Question: I am trying to parse <URL> and I'm getting this exception:
'''
Expected BEGIN_ARRAY but was BEGIN_OBJECT
'''
I have created this class to encapsulate the JSON data:
'''
public class PlacesTextSearch {
private String icon;
private String name;
private String types;
private String formatted_address;
private double latitude;
private double longitude;
private String id;
public PlacesTextSearch(String icon,String name,String types,String formatted_address,double latitude,double longitude) {
// TODO Auto-generated constructor stub
setIcon(icon);
setName(name);
setTypes(types);
setFormatted_address(formatted_address);
setLatitude(latitude);
setLongitude(longitude);
}
public String getId() {
return id;
}
public void setId(String id) {
this.id = id;
}
public String getIcon() {
return icon;
}
public void setIcon(String icon) {
this.icon = icon;
}
public String getName() {
return name;
}
public void setName(String name) {
this.name = name;
}
public String getTypes() {
return types;
}
public void setTypes(String types) {
this.types = types;
}
public String getFormatted_address() {
return formatted_address;
}
public void setFormatted_address(String formatted_address) {
this.formatted_address = formatted_address;
}
public Double getLatitude() {
return latitude;
}
public void setLatitude(Double latitude) {
this.latitude = latitude;
}
public Double getLongitude() {
return longitude;
}
public void setLongitude(Double longitude) {
this.longitude = longitude;
}
}
'''
And this is my code to parse the JSON:
'''
private ArrayList<PlacesTextSearch> arrayListPlaces;
Type listType = new TypeToken<ArrayList<PlacesTextSearch>>(){}.getType();
arrayListPlaces=new Gson().fromJson(response,listType);
'''
---
Here you can see the complete exception stacktrace:

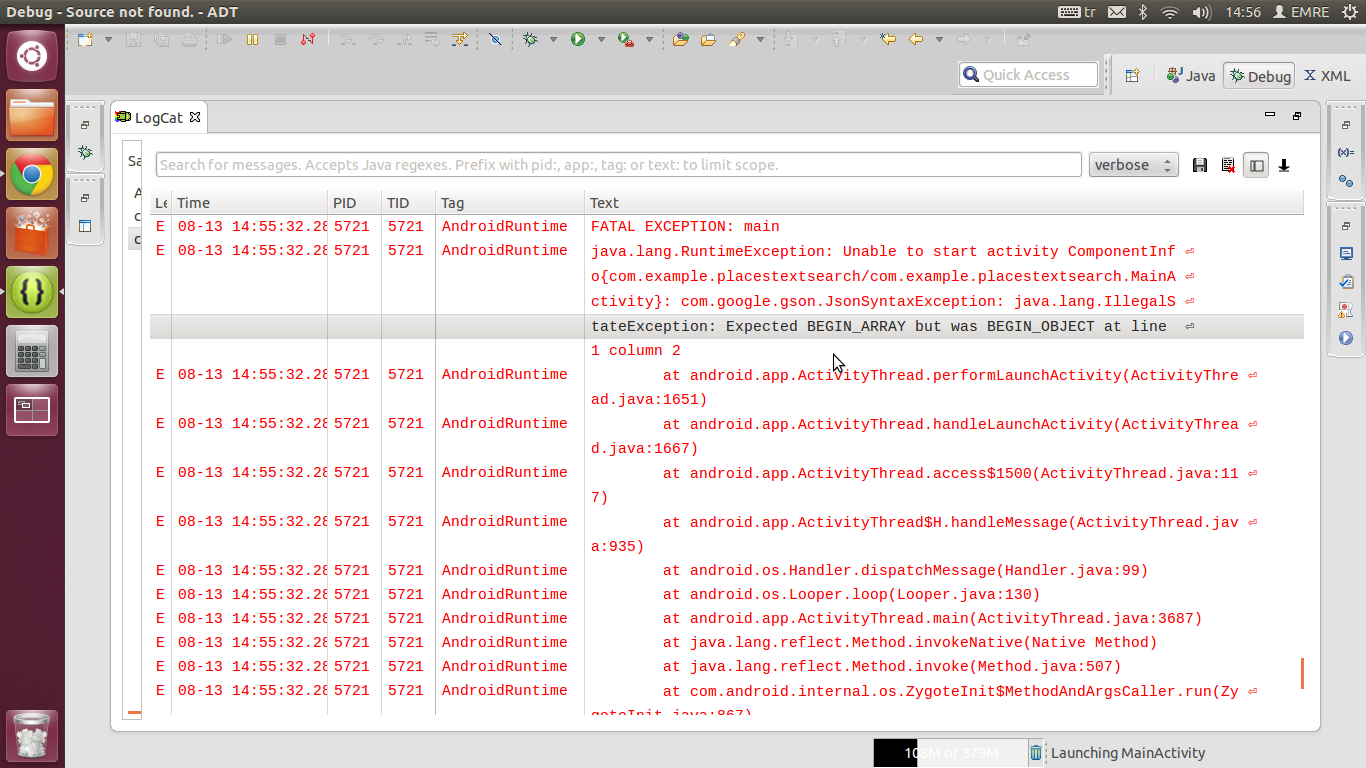
Answer: Have you read <URL>?
Your code has many errors... The point is that you have to create a Java class structure that matches your JSON structure. And in fact, your class structure is not even similar to the JSON you want to parse! Basically where there's an object '{ }' in your JSON you have to use a class, and where there's an array in your JSON '[ ]' you have to use an array or a 'List'...
According to your 'PlacesTextSearch' class, I guess the JSON piece you want to parse is:
'''
{
...,
"results" : [
{
"formatted_address" : "Zeytinlik Mh., Bakirkoy/Istanbul, Turkiye",
"geometry" : {
"location" : {
"lat" : 40.<PHONE>,
"lng" : 28.<PHONE>
}
},
"icon" : "http://maps.gstatic.com/mapfiles/place_api/icons/generic_business-71.png",
"id" : "e520b6e19bae5c014470989f9d3405e55dce5155",
"name" : "PTT",
"types" : [ "post_office", "finance", "establishment" ]
...
},
...
],
...
}
'''
So, how do you pretend to parse this into an 'ArrayList<PlacesTextSearch>'!? That's not what your JSON represents! Do you really not see it?
Try something like this class structure ():
'''
class Response
List<PlacesTextSearch> results;
class PlacesTextSearch
String formatted_address;
Geometry geometry;
String icon;
String id;
String name;
List<String> types;
class Geometry
Location location;
class Location
long lat;
long lng;
'''
And parse it with:
'''
Response response = new Gson().fromJson(response, Response.class);
'''